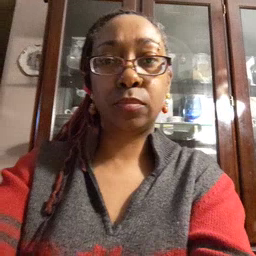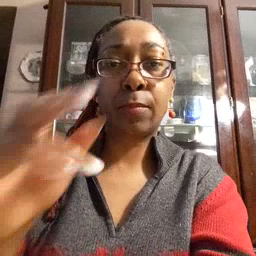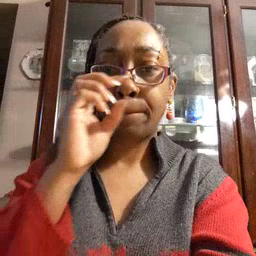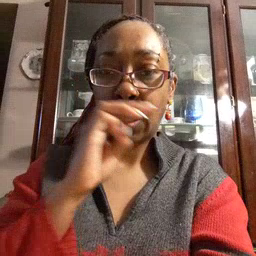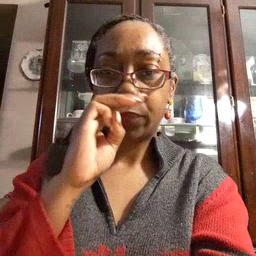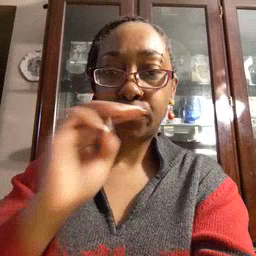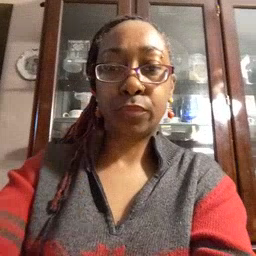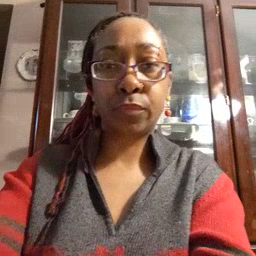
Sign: mouse